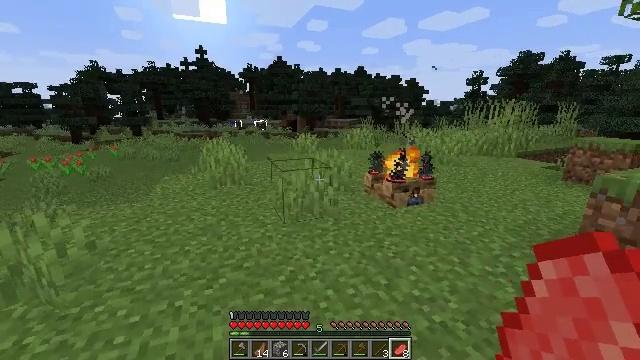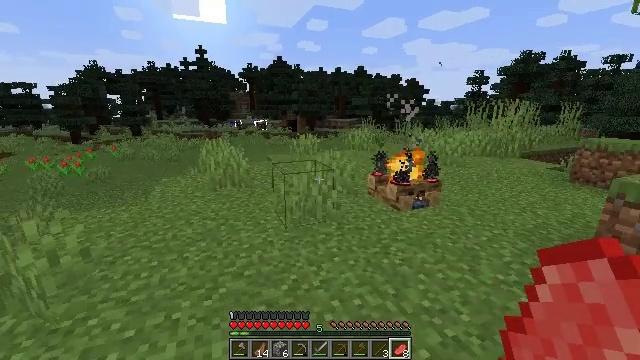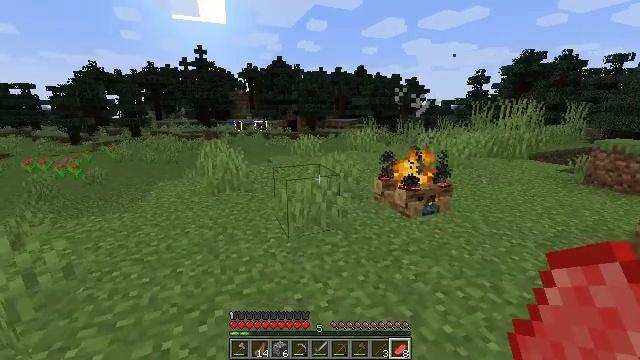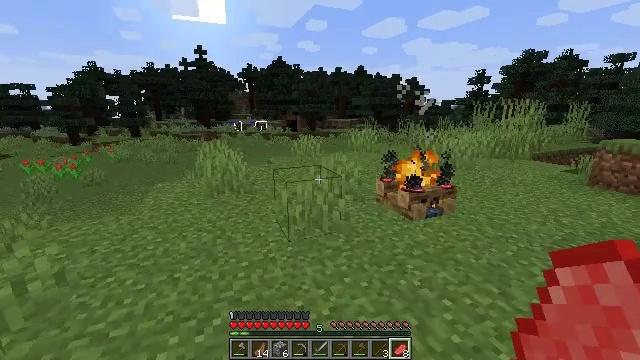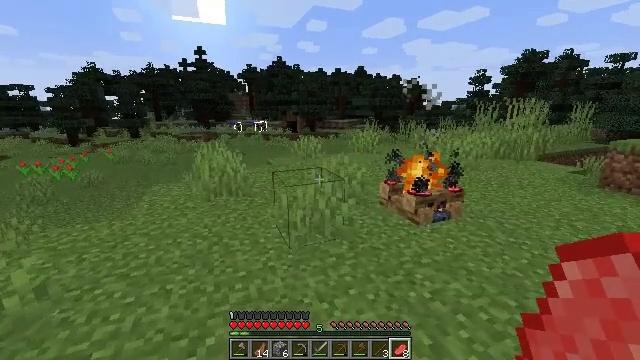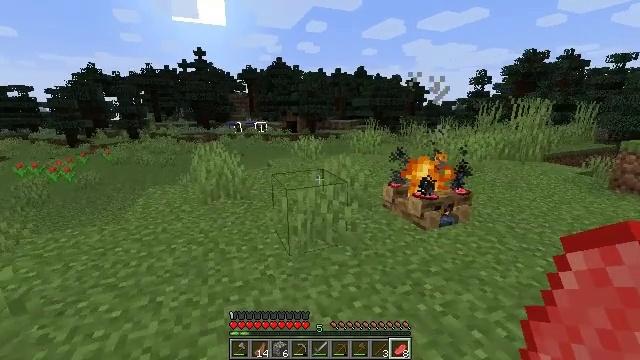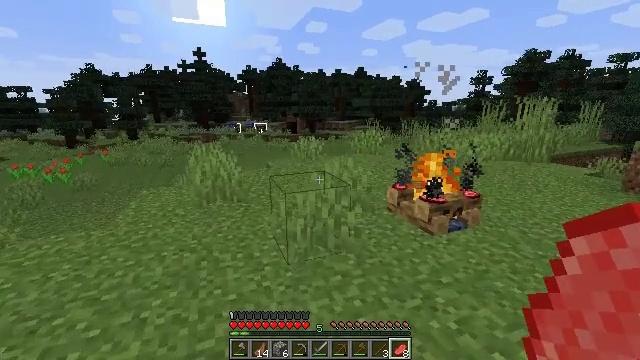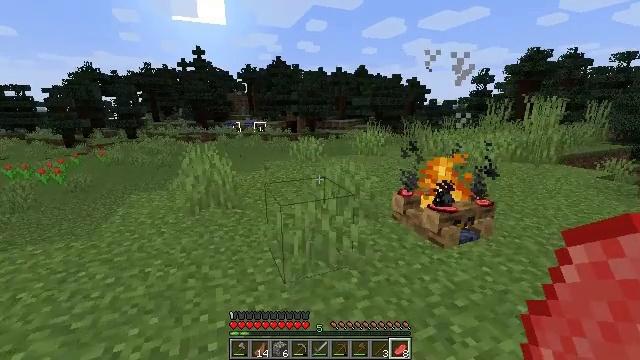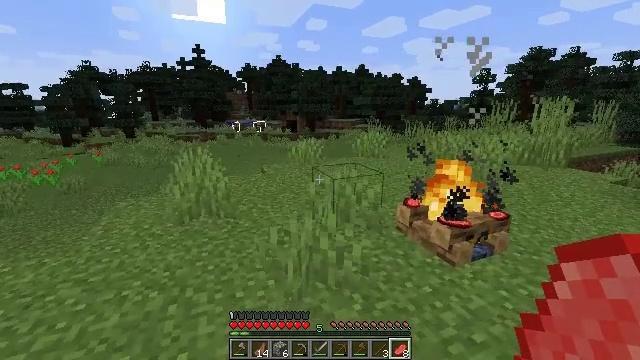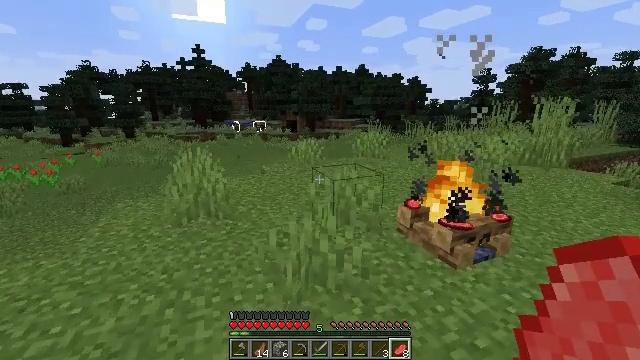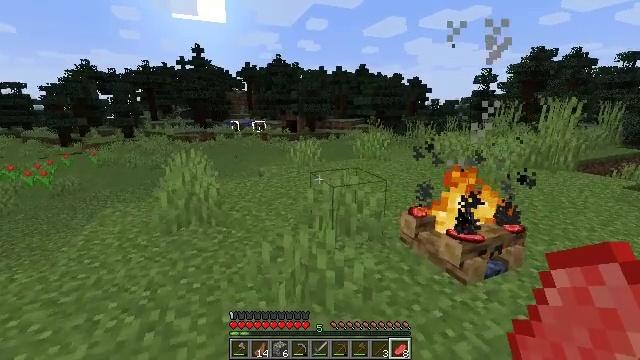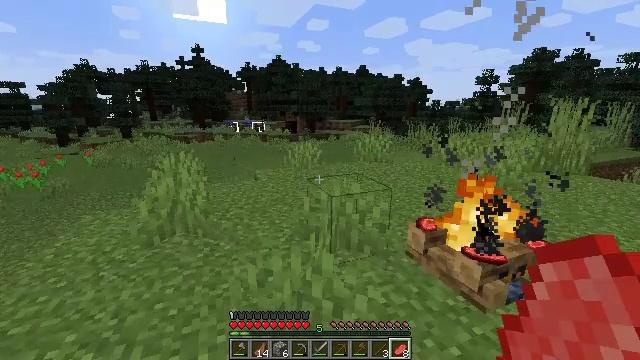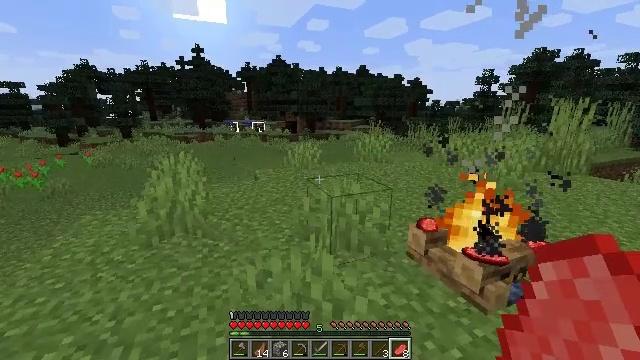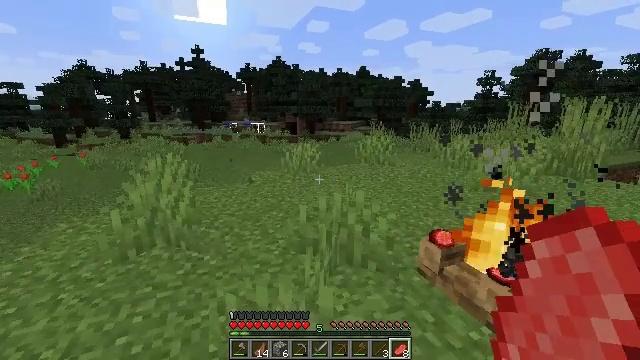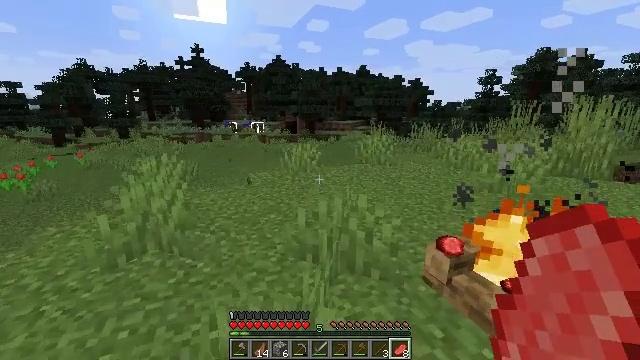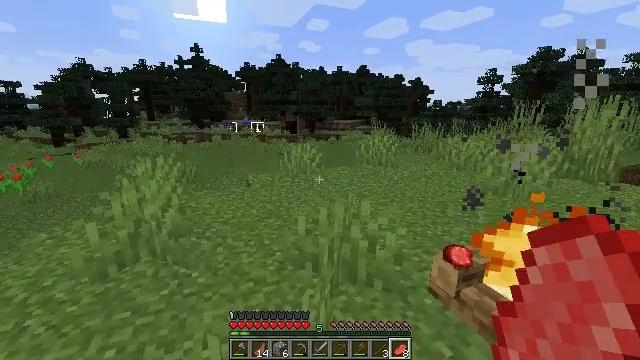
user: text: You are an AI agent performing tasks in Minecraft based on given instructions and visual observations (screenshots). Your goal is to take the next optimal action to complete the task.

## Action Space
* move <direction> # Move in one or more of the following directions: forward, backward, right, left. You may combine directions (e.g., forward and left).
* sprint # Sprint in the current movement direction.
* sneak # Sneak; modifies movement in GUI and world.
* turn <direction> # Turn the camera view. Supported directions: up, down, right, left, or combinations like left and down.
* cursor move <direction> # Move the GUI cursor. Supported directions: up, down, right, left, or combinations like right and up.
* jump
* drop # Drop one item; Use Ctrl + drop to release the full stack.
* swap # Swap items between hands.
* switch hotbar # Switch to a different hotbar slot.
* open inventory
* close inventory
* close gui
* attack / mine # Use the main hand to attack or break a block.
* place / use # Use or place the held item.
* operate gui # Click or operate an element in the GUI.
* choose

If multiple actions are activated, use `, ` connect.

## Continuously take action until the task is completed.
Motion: motion action
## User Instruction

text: Break the red tulip to collect it.
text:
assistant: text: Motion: move forward
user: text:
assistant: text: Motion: move forward
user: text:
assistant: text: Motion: move forward
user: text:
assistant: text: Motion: move forward
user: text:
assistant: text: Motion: move forward
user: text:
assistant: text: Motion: move forward
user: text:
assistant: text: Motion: move forward
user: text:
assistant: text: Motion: move forward
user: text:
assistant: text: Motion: move forward
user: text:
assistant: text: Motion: move forward
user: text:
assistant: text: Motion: move forward
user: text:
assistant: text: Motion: move forward
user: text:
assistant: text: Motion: move forward
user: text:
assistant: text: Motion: move forward
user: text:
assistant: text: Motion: move forward
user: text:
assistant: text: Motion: move forward
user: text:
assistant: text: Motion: move forward
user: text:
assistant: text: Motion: move forward
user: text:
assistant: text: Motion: move forward and move left
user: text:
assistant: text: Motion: move forward and move left
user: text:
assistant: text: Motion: move forward and move left
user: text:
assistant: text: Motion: move forward and move left
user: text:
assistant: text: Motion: move forward and move left
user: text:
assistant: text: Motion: move forward and move left
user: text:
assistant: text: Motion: move forward
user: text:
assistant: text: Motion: move forward, turn left and down
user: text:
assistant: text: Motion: move forward, turn left and down
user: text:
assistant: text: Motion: move forward, turn left
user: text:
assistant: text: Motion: move forward
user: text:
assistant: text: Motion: move forward